Question: Help for creating label text-area like blogger in php.
which separate by coma(,) and also search separate label after coma.
Please help me.

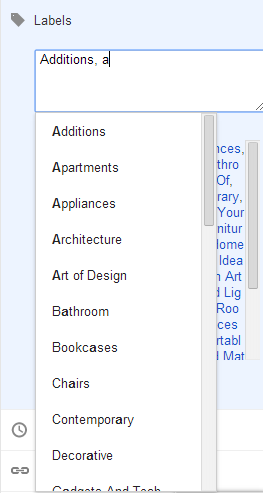
Answer: At Last I found what i want. Here what i want.
'''
<div class="LabelBox">
<label>Label</label>
<textarea id="search_Labels"></textarea>
</div>
<script type="text/javascript">
$(function() {
function split(val) {
return val.split(/,\s*/);
}
function extractLast(term) {
return split(term).pop();
}
$("#search_Labels").autocomplete({
minLength: 1,
source: "search_label.php",
focus: function() {
// prevent value inserted on focus
return false;
},
open: function (event, ui) {
var acData = $(this).data('ui-autocomplete');
acData
.menu
.element
.find('a')
.each(function () {
var me = $(this);
var keywords = acData.term.split(' ').join('|');
me.html(me.text().replace(new RegExp("(" + keywords + ")", "i"), '<b>$1</b>'));
});
},
select: function(event, ui) {
var term = split(this.value);
// remove the current input
term.pop();
// add the selected item
term.push(ui.item.value);
// add placeholder to get the comma-and-space at the end
term.push("");
this.value = term.join(", ");
return false;
}
});
});
</script>
'''
Now Code
'''
<?php
//connect to database
$s = $_GET['term']; // Get term for search
// use-full to split label from second label search
$sa = split( ', ', ( trim( mb_substr( $s, 0, ( strrpos( $s, ',' ) ) ) ) ) );
$i = ( substr_count( $s, ',' ) > 0 ) ? 1 : 0;
$s = ltrim( mb_substr( $s, ( strrpos( $s, ',' ) + $i ) ) );
$ar = '';
$i = 0;
if ( $s != '' ) {
$q = "SELECT 'label' FROM 'table_name' WHERE 'label' LIKE '{$s}%' ORDER BY 'label'";
$q = mysql_query( $q );
while ( $r = mysql_fetch_array( $q ) ) {
if ( !in_array( $r['label'], $sa ) ) {
$ar[$i] = array( "value" => "{$r['label']}" );
$i++;
}
}
echo json_encode( $ar );
}
?>
'''
Sample output image